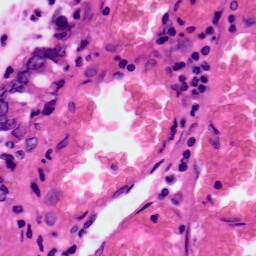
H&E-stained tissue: Colon